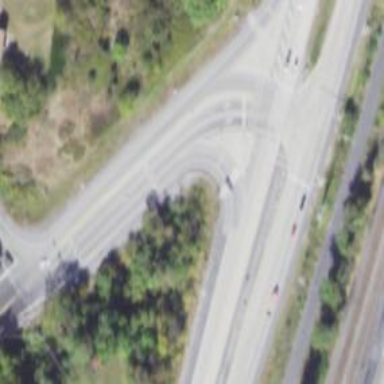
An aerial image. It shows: Trunk link road with asphalt surface.